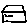
Label: house